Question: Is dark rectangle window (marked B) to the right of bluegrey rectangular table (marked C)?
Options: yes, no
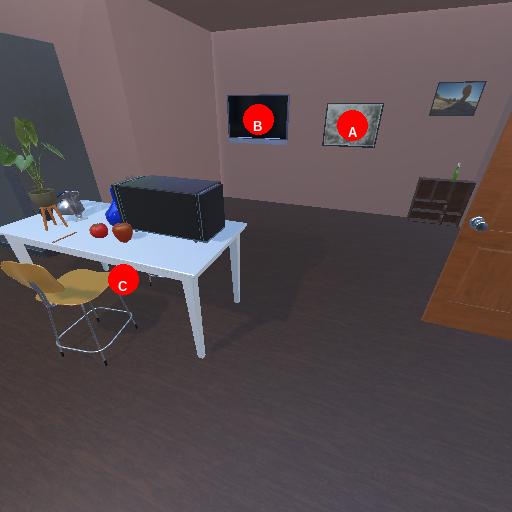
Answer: yes